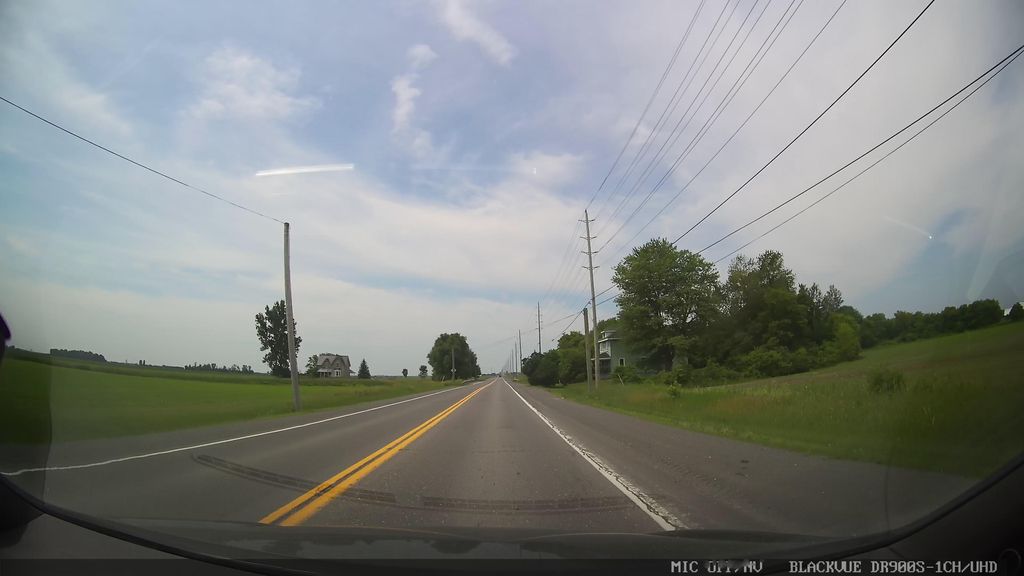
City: ottawa-gatineau